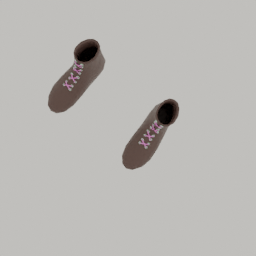
Label: people